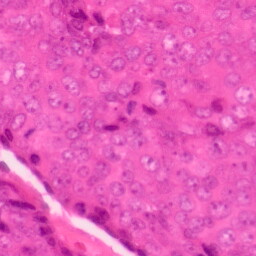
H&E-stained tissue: Colon